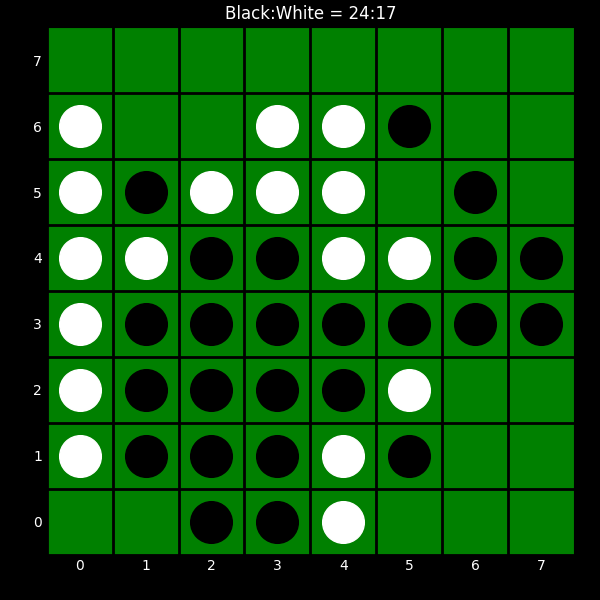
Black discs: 24
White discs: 17